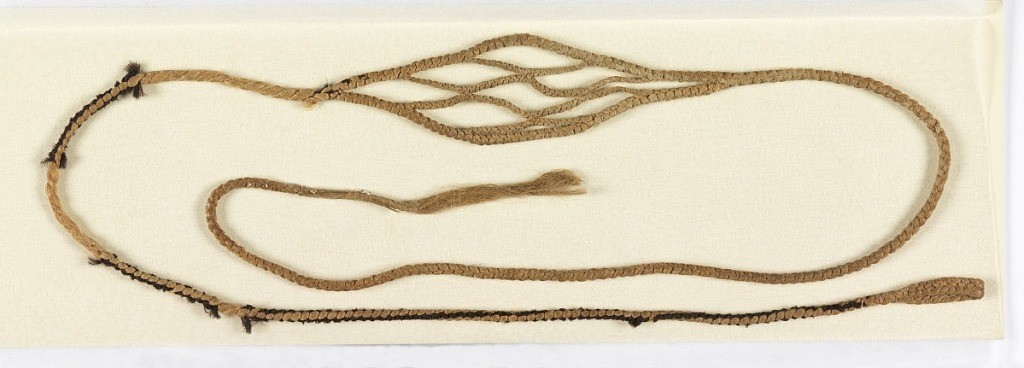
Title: Sling
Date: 700–900
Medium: maguey fibers Technique: braided Label: braided maguey fiber
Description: Knotted cords attached to diamond-shaped panel formed of braided cord; loop at end of one cord; end of other cord fringed.